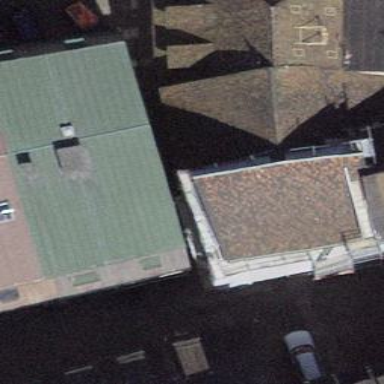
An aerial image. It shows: Building with apartments featuring tiled roof.